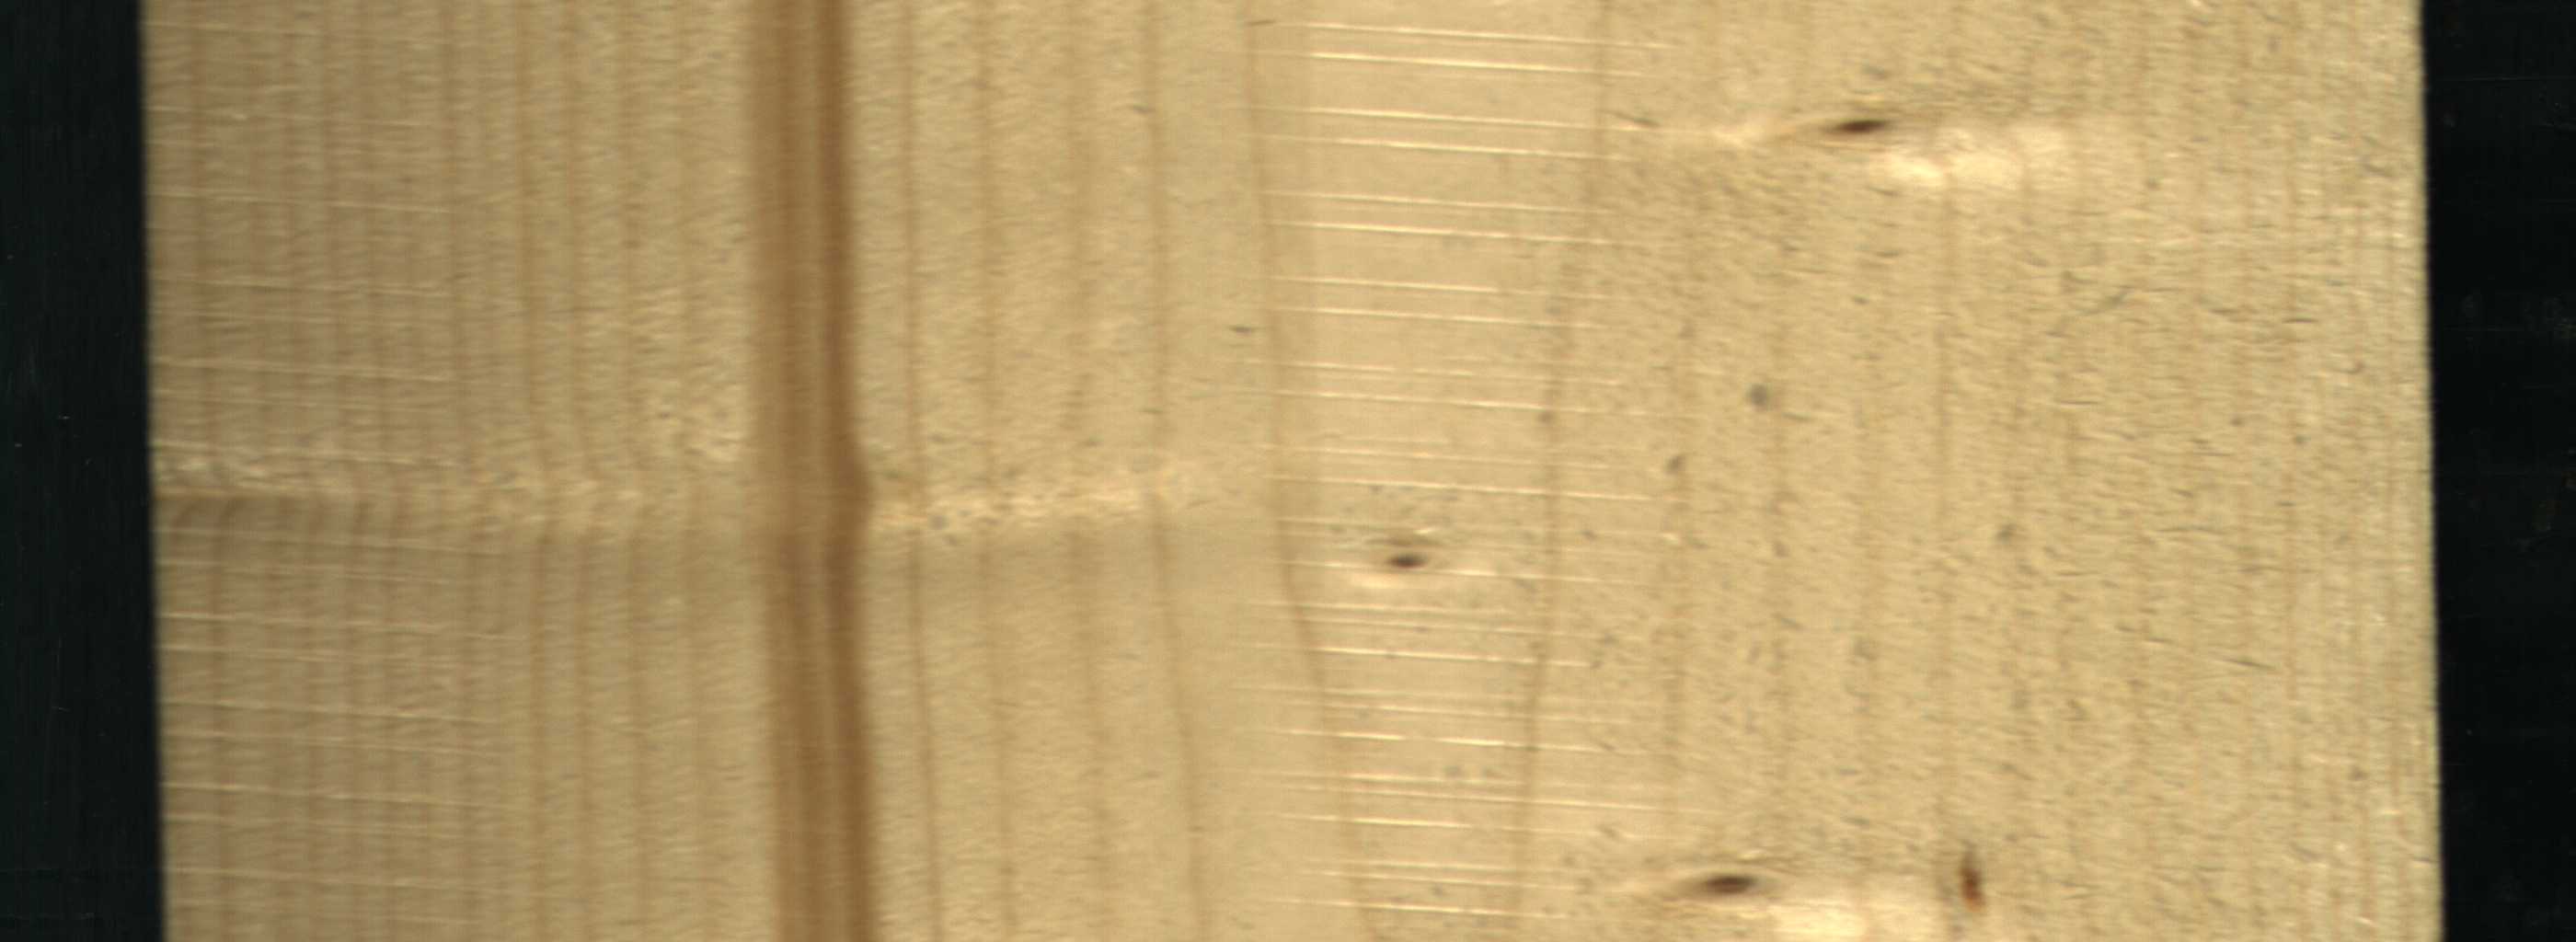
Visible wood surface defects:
resin
Quartzity
Live_Knot
Live_Knot
Live_Knot